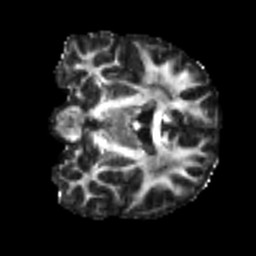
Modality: FA
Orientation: coronal
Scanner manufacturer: siemens
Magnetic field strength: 3 T
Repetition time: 4 s
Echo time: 0.0594 s